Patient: sex M, age 45
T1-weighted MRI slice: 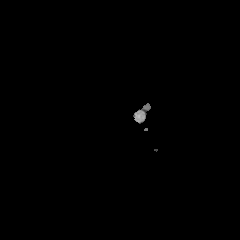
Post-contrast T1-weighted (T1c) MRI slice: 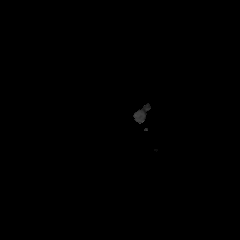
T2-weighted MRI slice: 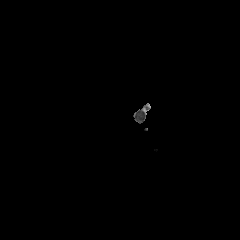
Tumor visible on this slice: no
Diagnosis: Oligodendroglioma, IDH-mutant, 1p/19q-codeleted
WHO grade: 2